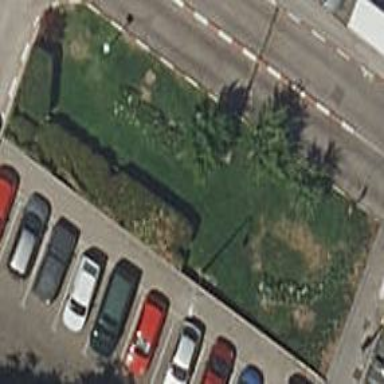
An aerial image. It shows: Garden area designated for leisure land.